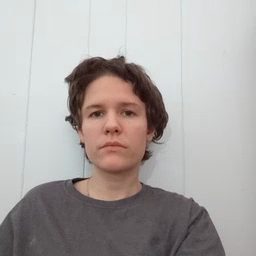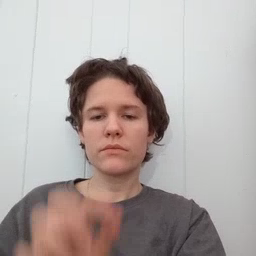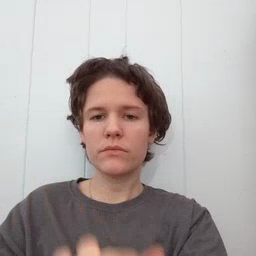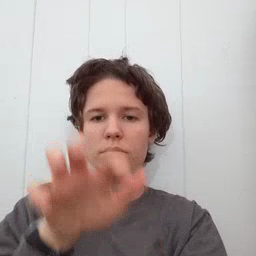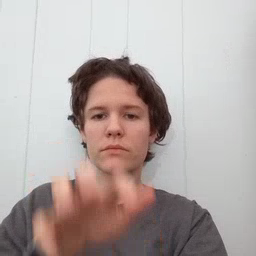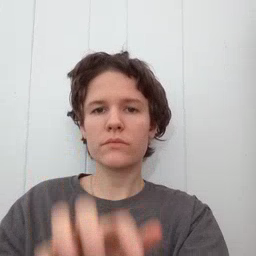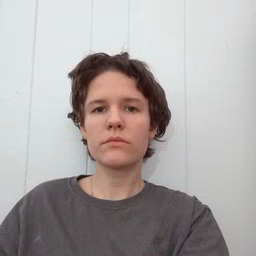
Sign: alligator